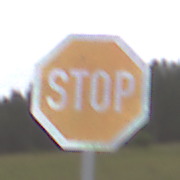
Verkehrszeichen: Stop
Umgebung: Outdoor, Nature
Tageszeit: Midday
Wetter: Overcast
Licht: Natural
Jahreszeit: NotSpecified
Kontrast: LowContrast